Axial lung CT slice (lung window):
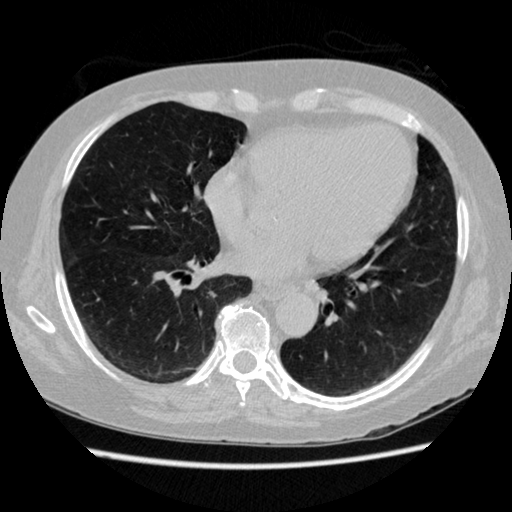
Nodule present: no